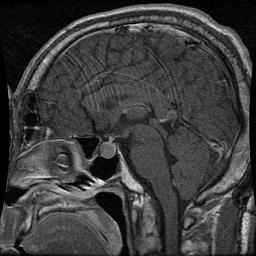
Label: pituitary